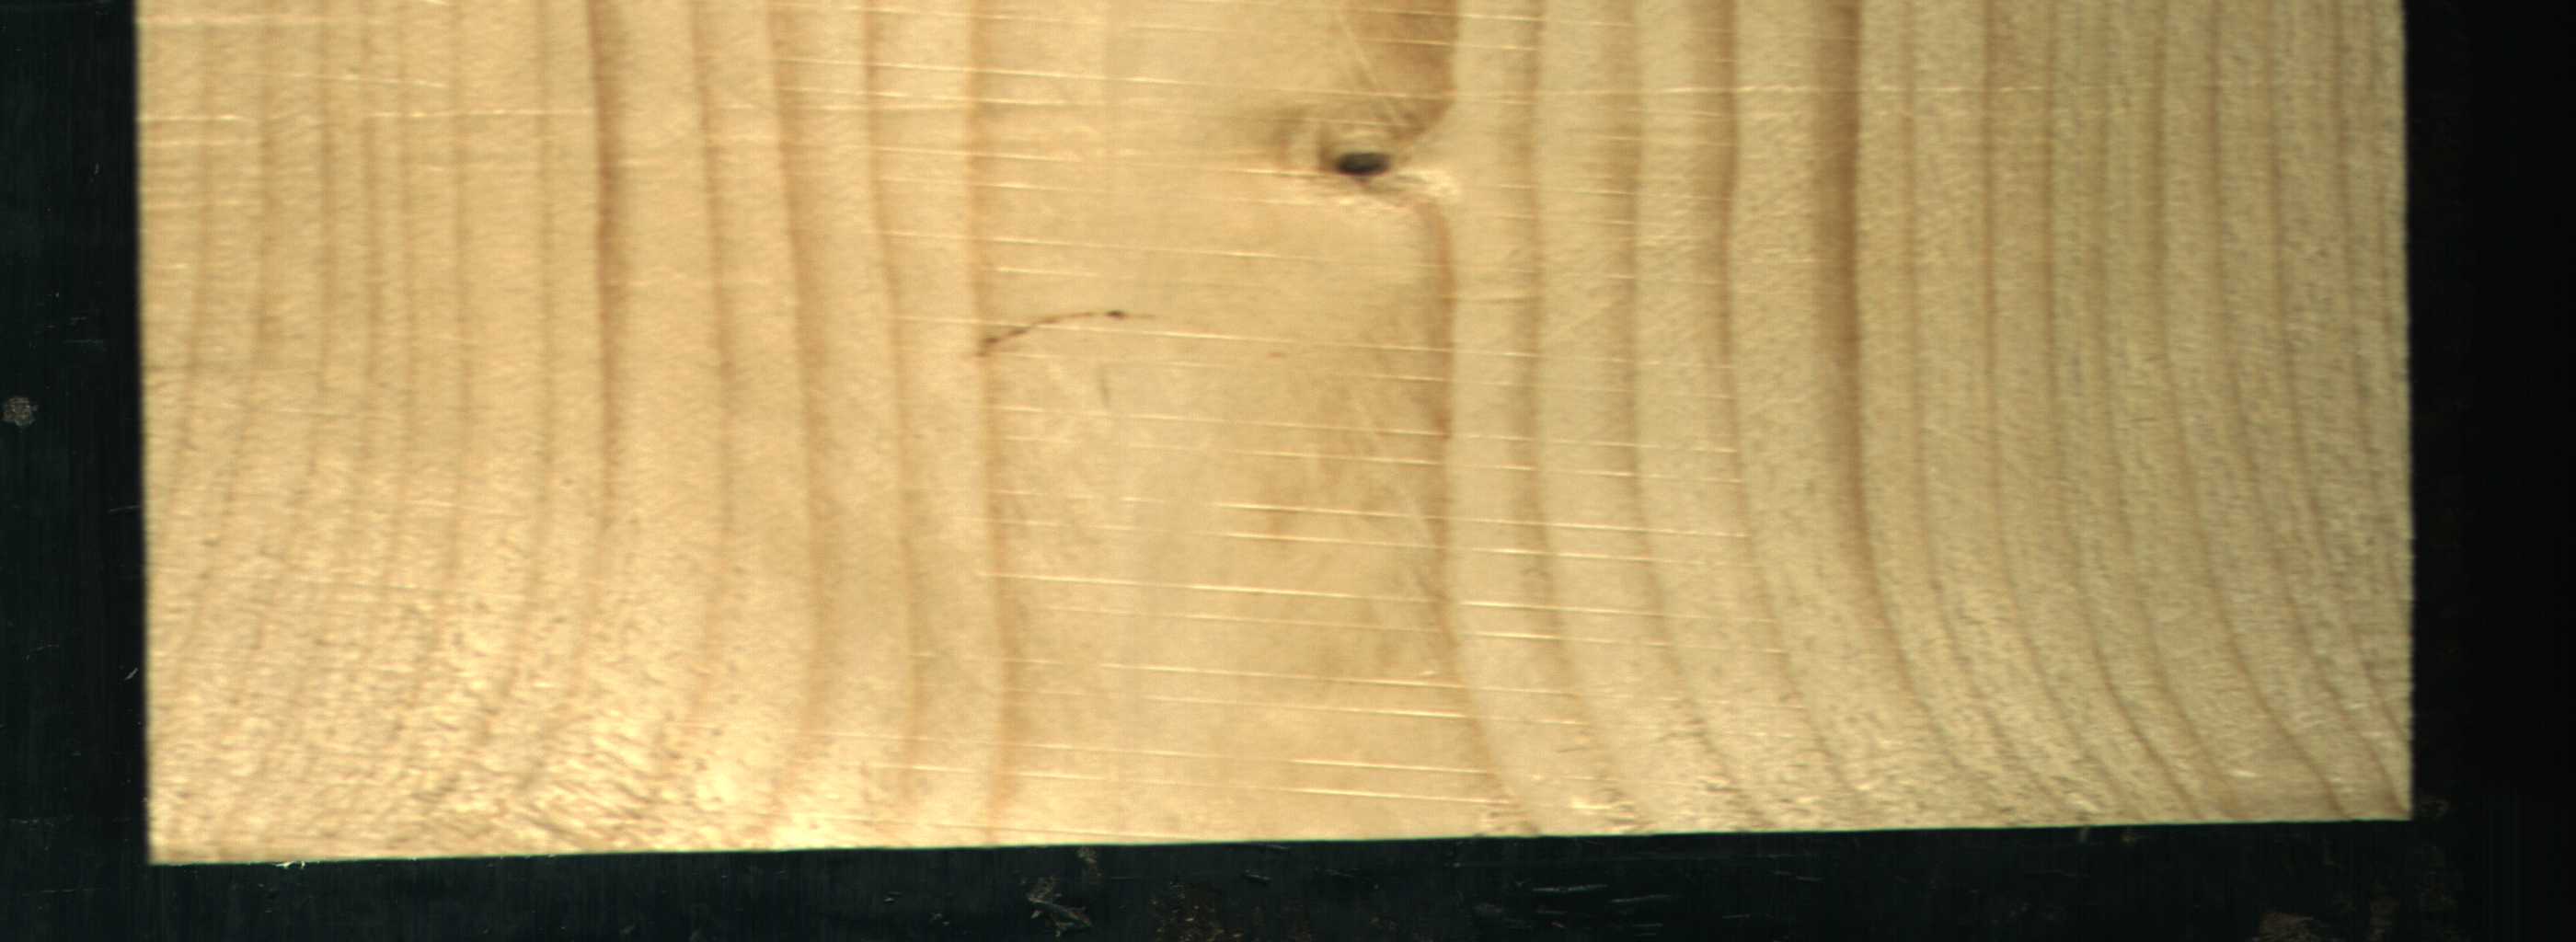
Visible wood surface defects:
Live_Knot